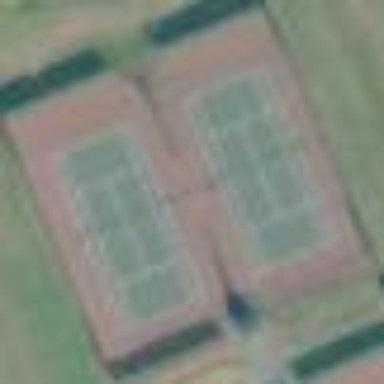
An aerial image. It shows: Tennis court on the leisure land pitch.